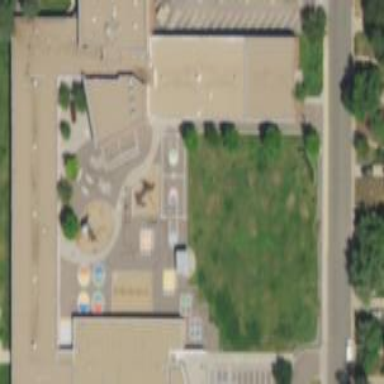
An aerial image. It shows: School.